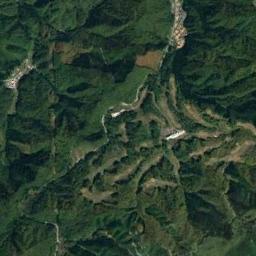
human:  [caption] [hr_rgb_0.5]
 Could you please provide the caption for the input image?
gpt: The folded mountain is covered with dense vegetation .

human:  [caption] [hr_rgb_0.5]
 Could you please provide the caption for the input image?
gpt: The mountain is full of green plants with lines of bare land .

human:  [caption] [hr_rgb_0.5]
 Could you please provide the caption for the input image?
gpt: A lot of trees are on the mountain .

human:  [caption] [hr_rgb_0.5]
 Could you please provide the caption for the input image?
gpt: There are some bare areas on this mountain .

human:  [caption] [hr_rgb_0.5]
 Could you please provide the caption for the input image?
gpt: There are many ravines on the green mountain .